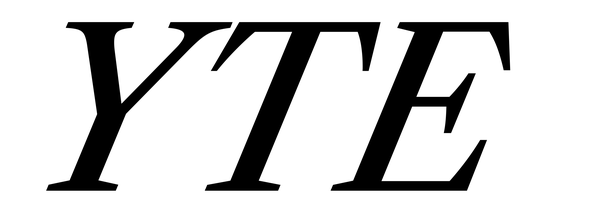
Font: LibreCaslonText-Italic_Medium_Italic